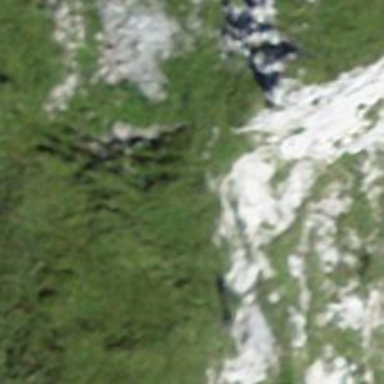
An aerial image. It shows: Arete in nature.